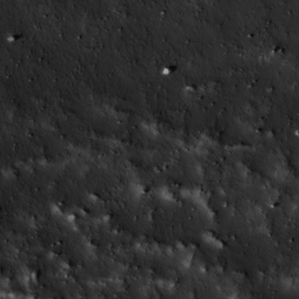
Label: non_frost